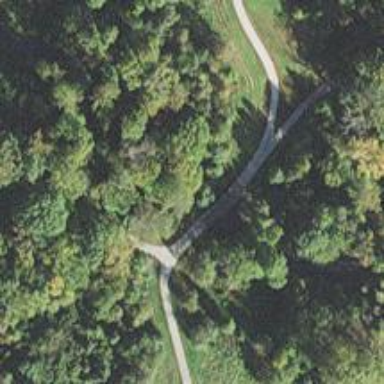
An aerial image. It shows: Path bridge over golf cartpath.